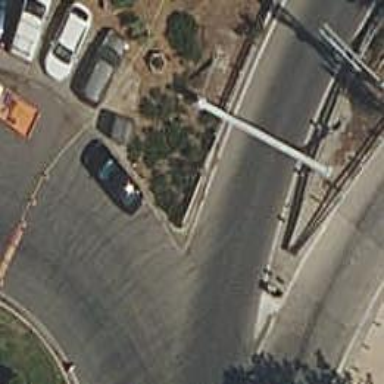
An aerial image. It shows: Lift gate barrier.